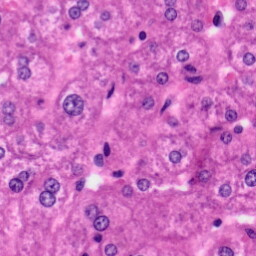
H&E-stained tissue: Liver